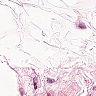
Metastatic tissue present: no